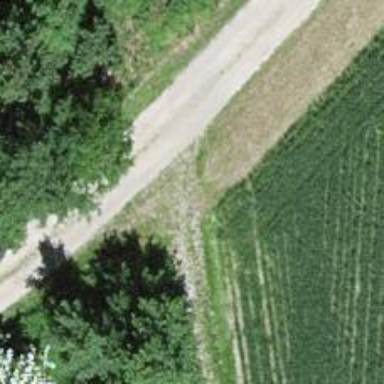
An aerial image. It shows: Unpaved agricultural track with grade1 surface.